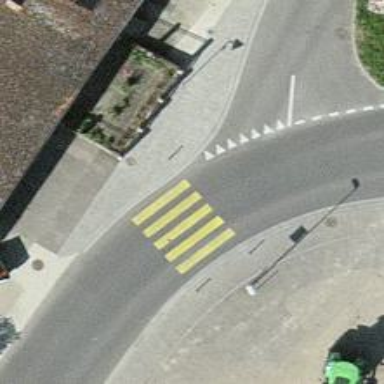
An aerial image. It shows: Uncontrolled road crossing with markings.